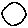
Label: circle